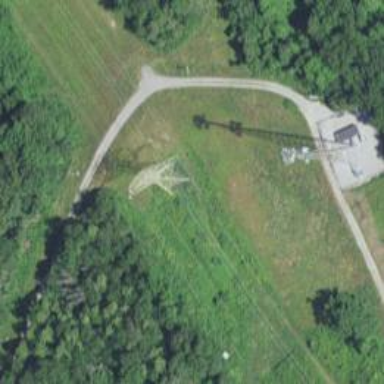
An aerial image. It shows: Lattice structure tower used for power distribution.